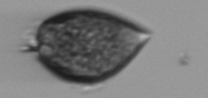
Label: Prorocentrum_micans